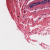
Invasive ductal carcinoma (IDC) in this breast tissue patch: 0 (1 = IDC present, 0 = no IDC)